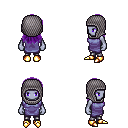
a pixel art fantasy rpg character, female body template, dark elf, purple skin, chain tabard jacket, metal pants, purple unkempt hairstyle, chain hood, gold boots, four views (front, back, left, right), 2x2 character sprite sheet, small pixel art, hard edges, no anti-aliasing